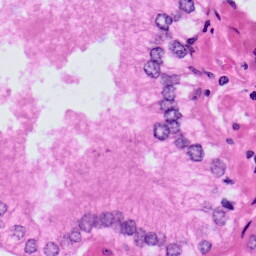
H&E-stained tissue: Prostate